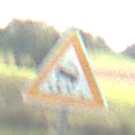
Verkehrszeichen: SchleuderOderRutschgefahr
Umgebung: Outdoor, Nature
Tageszeit: MorningAfternoon
Wetter: PartlyCloudy
Licht: Natural
Jahreszeit: NotSpecified
Kontrast: HighContrast